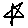
Label: star